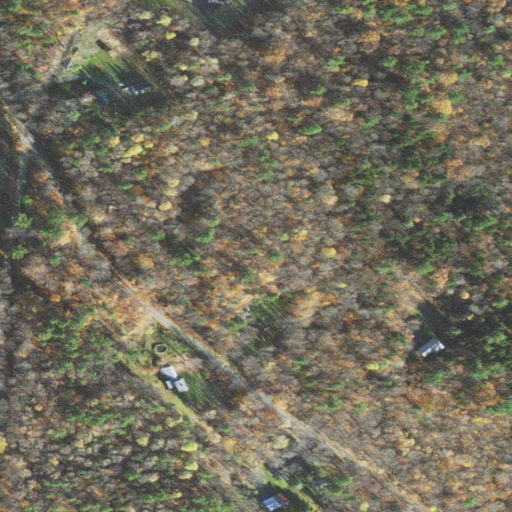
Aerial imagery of mountain in New Hampshire named Grout Hill containing mixed forest, open development, deciduous forest, low intensity development, shrub, and medium intensity development